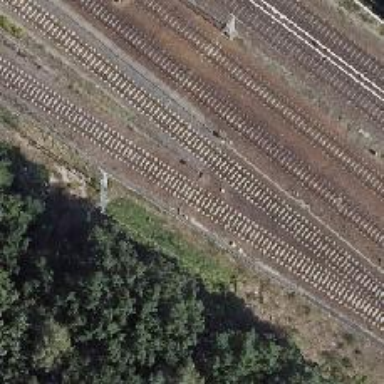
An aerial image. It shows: Railway signal.